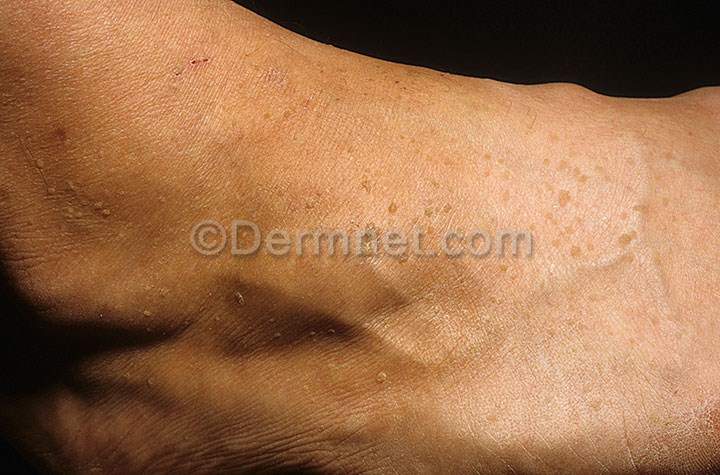
Disease: Seborrheic Keratoses and other Benign Tumors